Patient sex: F
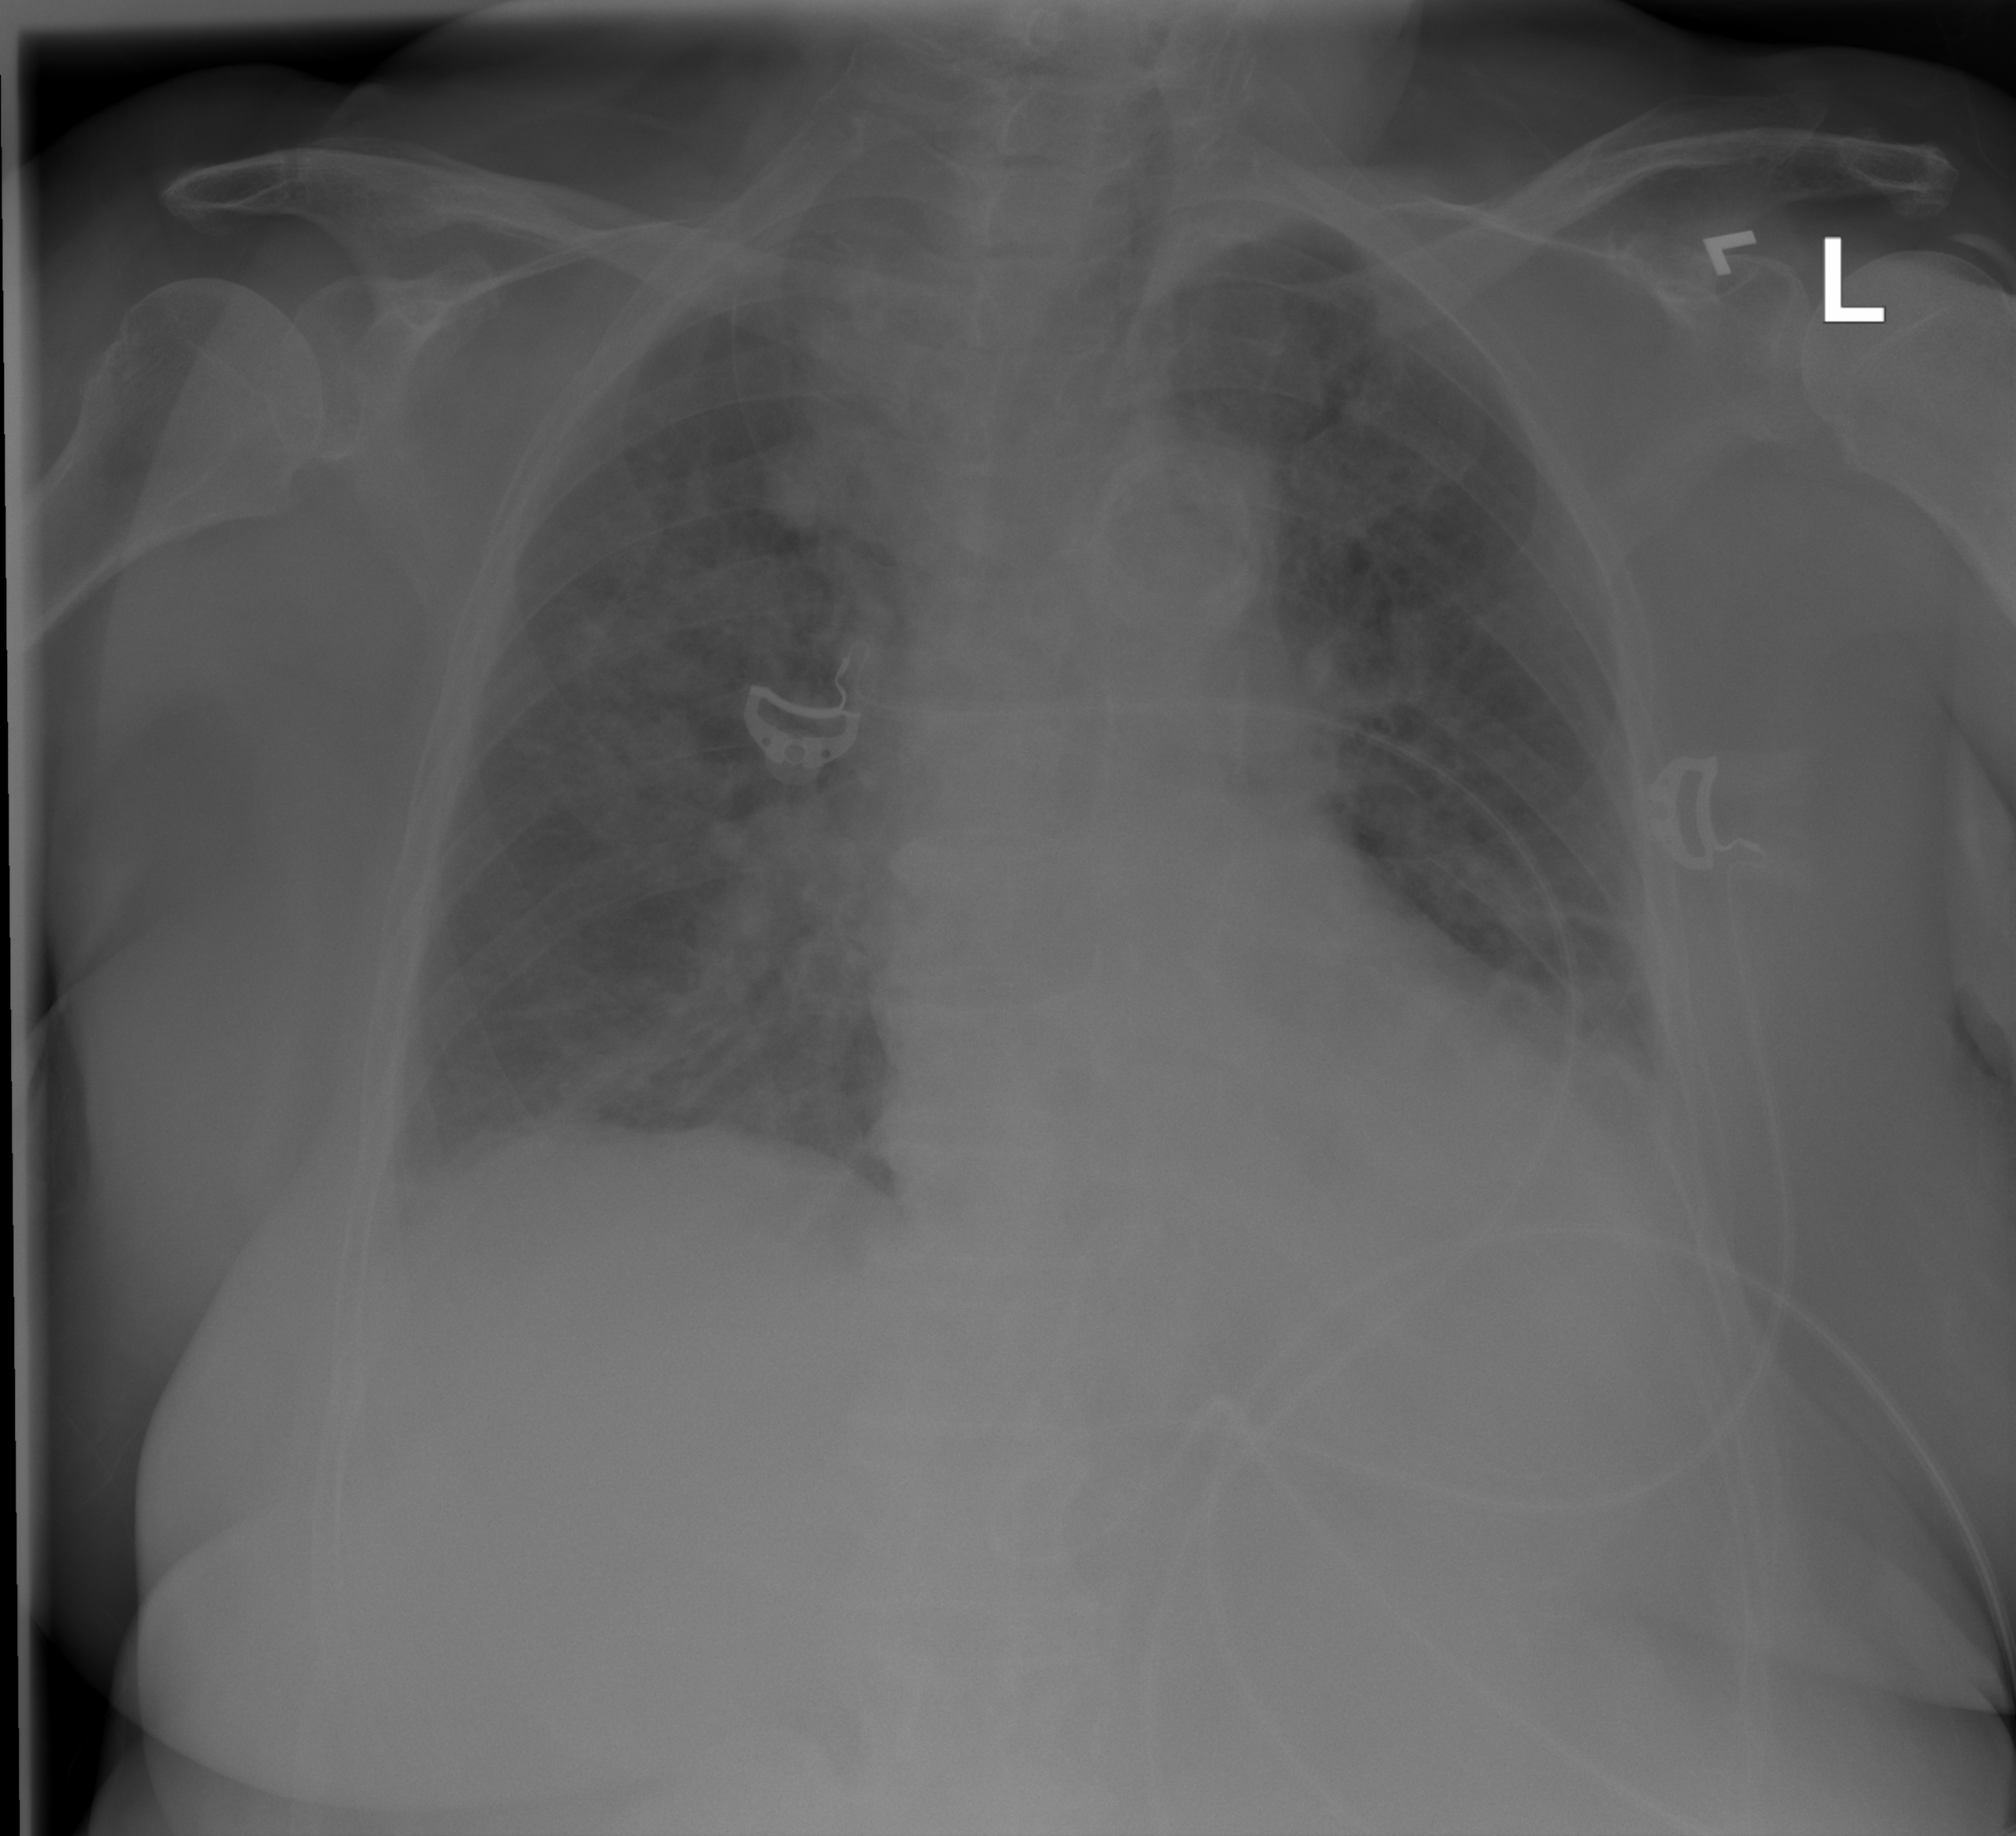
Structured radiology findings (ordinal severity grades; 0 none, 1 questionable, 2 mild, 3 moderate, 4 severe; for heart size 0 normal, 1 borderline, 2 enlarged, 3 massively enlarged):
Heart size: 0
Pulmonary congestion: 2
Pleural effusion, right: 2
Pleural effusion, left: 2
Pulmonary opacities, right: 2
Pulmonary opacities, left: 1
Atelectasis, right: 2
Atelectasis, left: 2